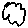
Label: cloud